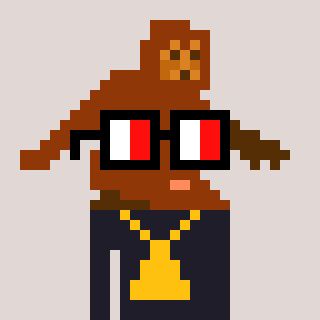
a pixel art character with square glasses with black frames and red eyes, a bigfoot-shaped head and a grayscale-colored body on a warm background